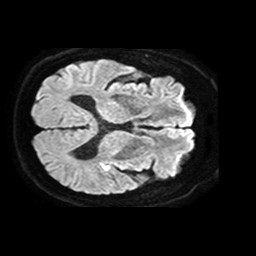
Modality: TRACE
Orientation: axial
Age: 61
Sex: male
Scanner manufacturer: philips
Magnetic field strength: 1.5 T
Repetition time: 3.842 s
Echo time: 0.09719 s